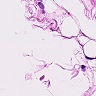
Metastatic tissue present: no